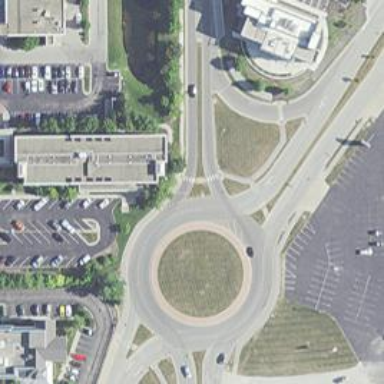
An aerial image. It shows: Secondary road made of asphalt leading to roundabout.